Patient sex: M
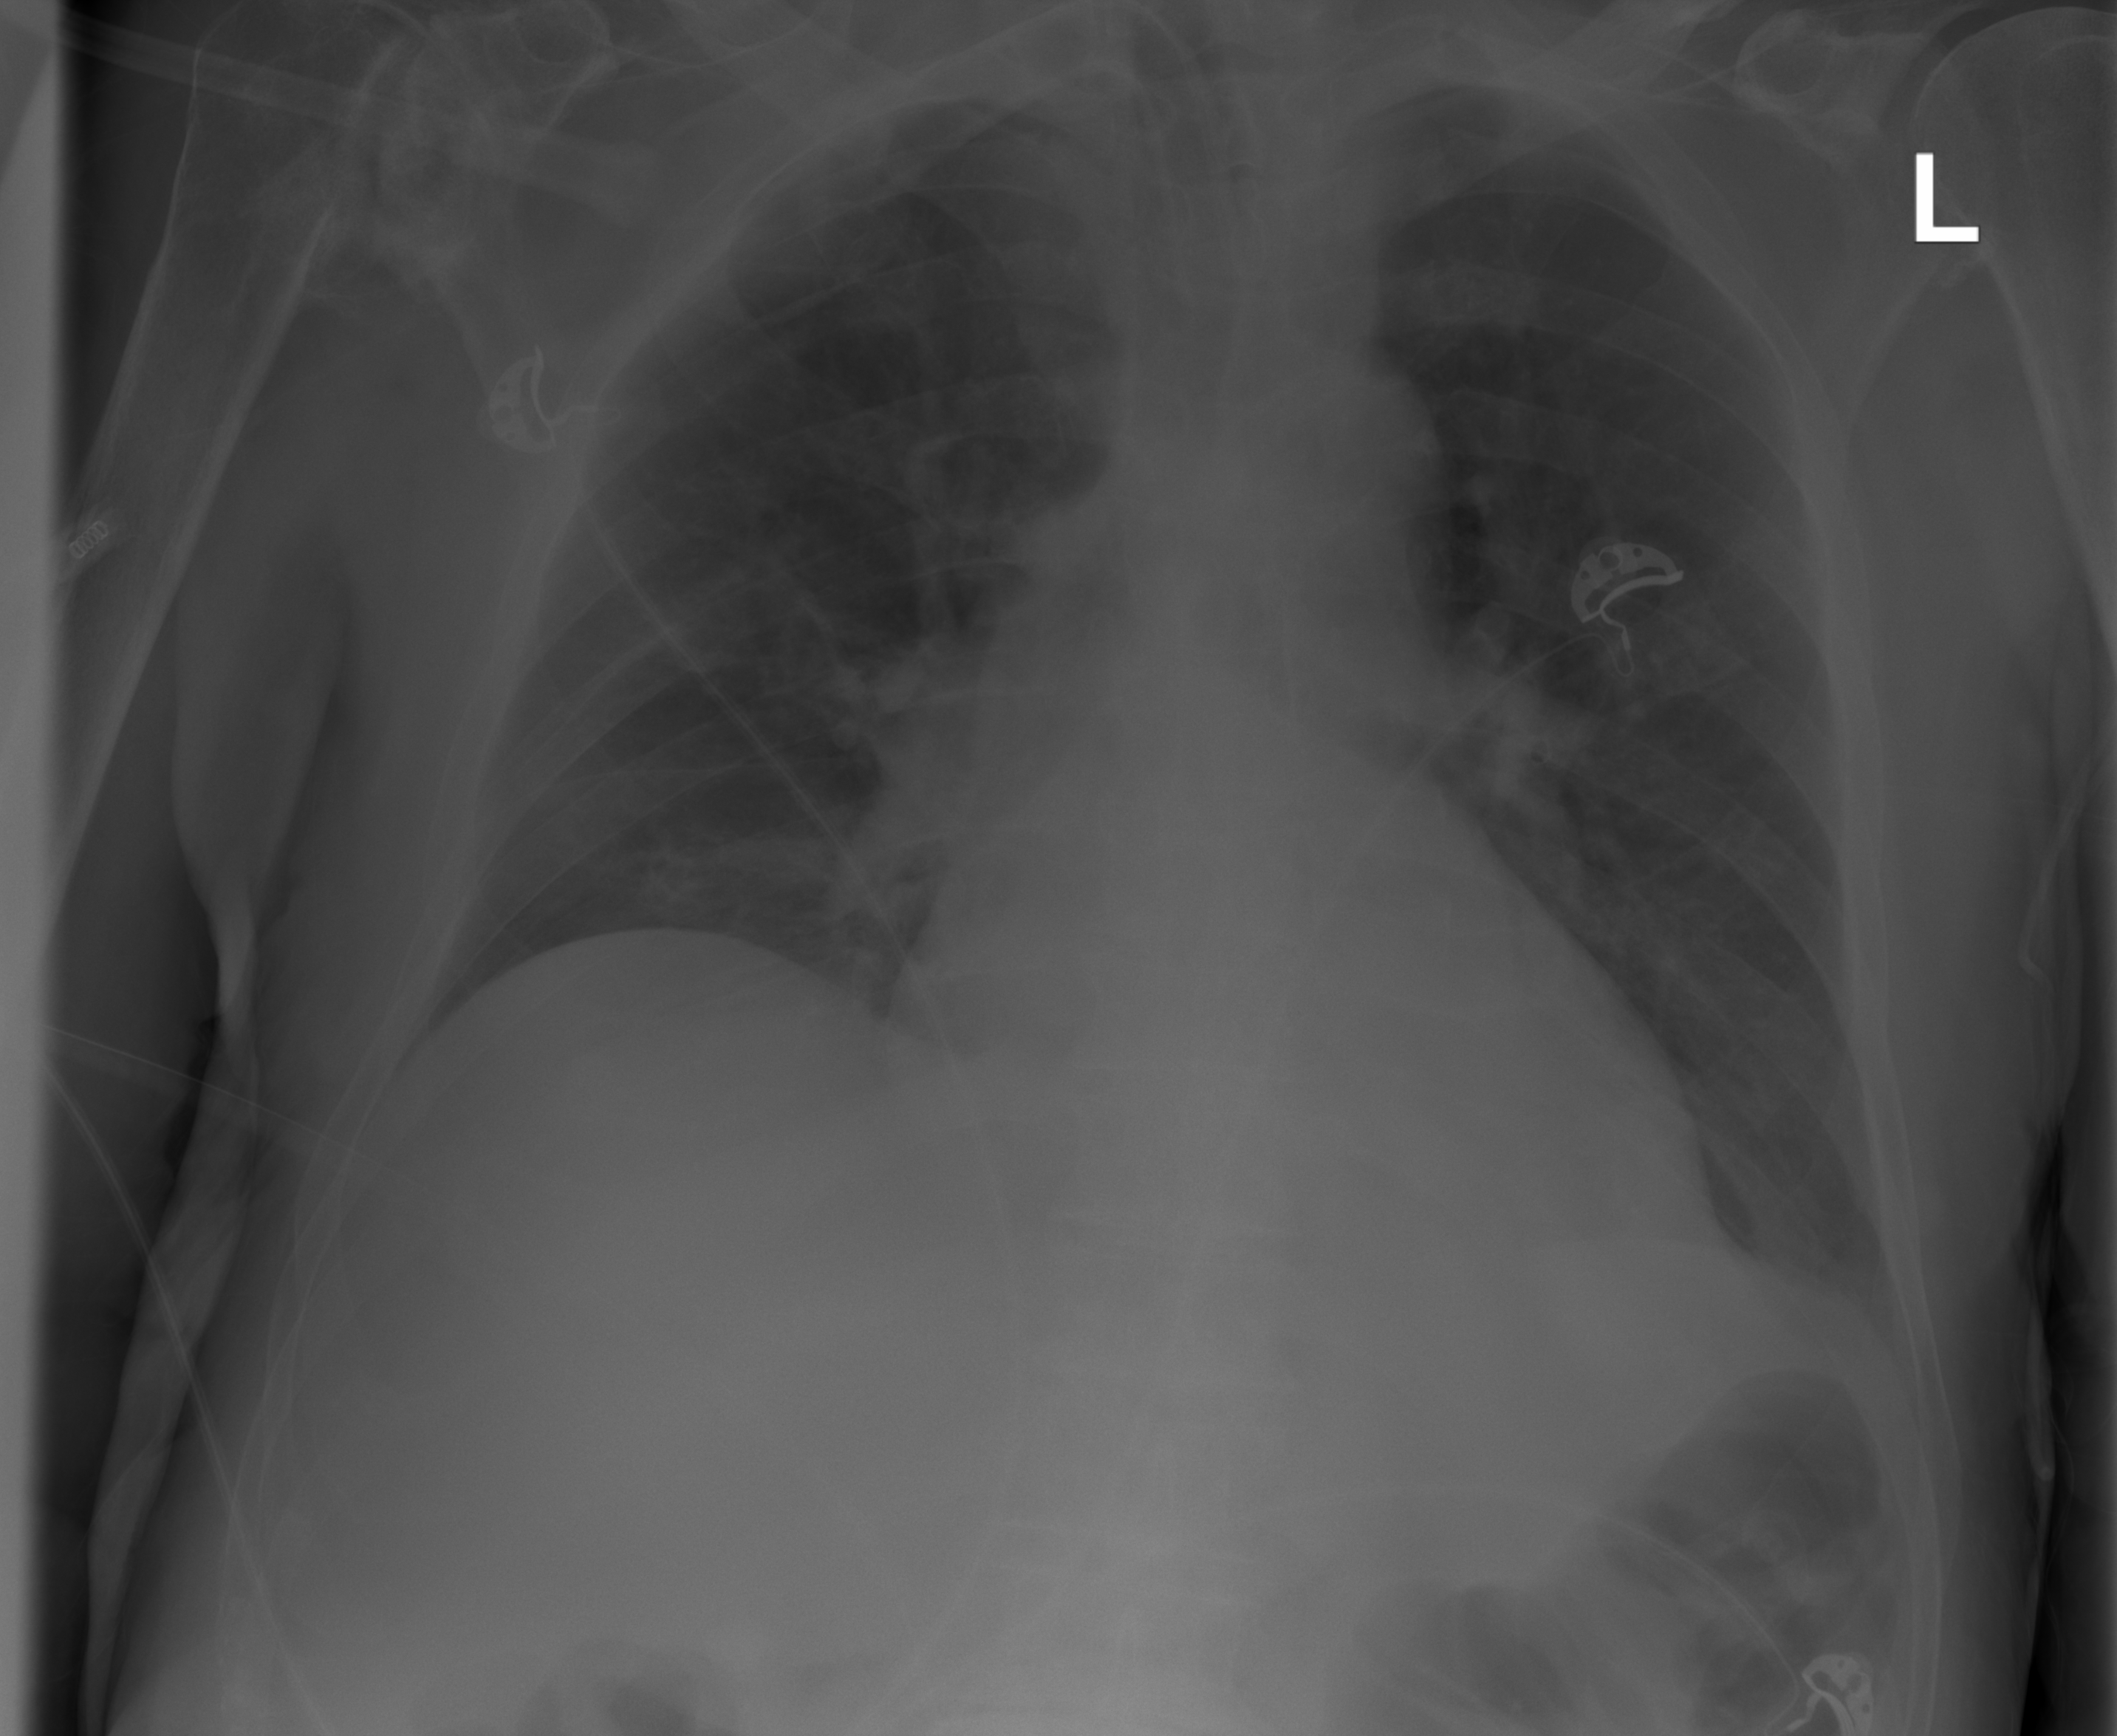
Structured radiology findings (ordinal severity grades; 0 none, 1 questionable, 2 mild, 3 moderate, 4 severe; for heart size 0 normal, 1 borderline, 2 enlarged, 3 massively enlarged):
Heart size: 0
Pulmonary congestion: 0
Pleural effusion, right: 0
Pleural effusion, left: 2
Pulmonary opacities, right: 0
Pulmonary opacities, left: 0
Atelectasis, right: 0
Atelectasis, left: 2